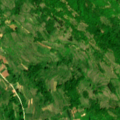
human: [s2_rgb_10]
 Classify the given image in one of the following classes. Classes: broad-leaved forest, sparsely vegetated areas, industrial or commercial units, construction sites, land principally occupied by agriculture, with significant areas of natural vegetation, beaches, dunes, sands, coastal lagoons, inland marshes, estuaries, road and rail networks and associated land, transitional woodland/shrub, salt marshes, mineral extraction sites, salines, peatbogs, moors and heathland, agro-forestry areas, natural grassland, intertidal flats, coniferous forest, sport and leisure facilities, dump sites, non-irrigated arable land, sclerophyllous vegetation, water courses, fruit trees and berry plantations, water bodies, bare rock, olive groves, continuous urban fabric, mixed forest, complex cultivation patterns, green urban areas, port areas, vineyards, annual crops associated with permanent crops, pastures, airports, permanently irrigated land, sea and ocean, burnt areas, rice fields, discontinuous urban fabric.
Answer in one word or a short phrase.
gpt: complex cultivation patterns, land principally occupied by agriculture, with significant areas of natural vegetation, broad-leaved forest